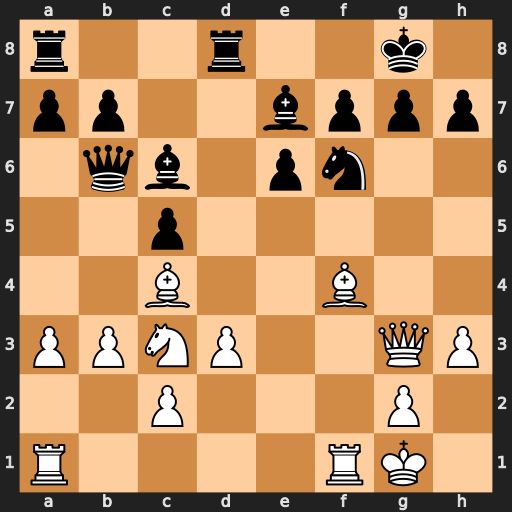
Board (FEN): r2r2k1/pp2bppp/1qb1pn2/2p5/2B2B2/PPNP2QP/2P3P1/R4RK1
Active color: w
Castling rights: -
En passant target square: -
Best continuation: Bc7 Qxc7 Qxc7 Bd6 Qa5 b6 Qa6